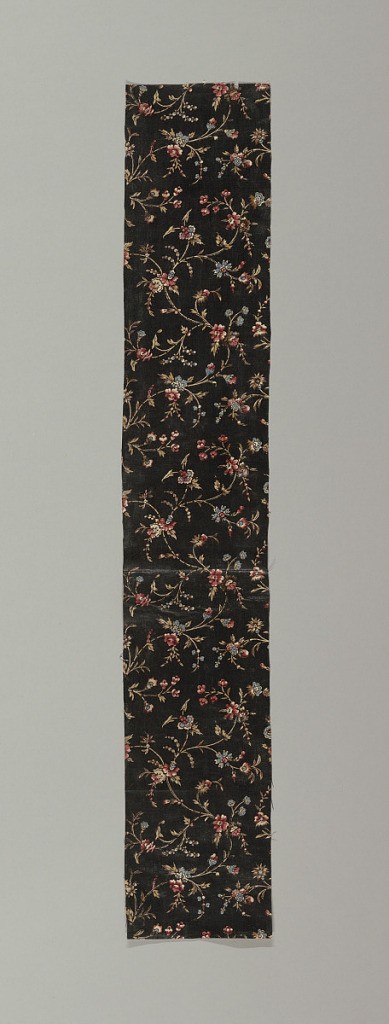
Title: Fragment
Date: late 18th century
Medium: cotton Technique: block printed on plain weave; yellow and blue applied by brush (no green)
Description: Fine flowering vine of blue, red, and yellow on a dark purple background.